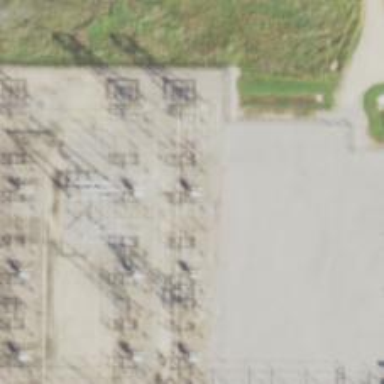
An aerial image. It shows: Switch used for power control.